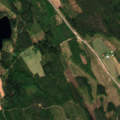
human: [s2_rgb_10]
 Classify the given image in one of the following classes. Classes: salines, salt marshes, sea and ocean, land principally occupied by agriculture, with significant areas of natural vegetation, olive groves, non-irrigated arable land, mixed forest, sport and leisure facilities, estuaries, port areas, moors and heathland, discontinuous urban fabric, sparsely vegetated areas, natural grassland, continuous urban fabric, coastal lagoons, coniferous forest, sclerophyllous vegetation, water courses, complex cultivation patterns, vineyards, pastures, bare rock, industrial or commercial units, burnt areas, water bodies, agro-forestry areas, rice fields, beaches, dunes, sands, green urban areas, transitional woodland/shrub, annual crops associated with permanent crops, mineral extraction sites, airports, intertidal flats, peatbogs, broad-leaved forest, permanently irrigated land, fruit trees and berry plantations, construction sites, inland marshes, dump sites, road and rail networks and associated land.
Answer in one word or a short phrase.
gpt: coniferous forest, mixed forest, transitional woodland/shrub